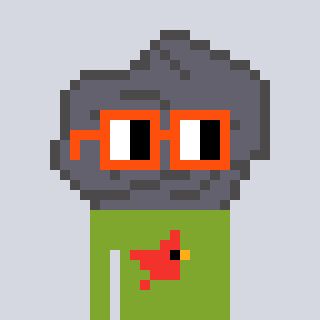
a pixel art character with square orange glasses, a rock-shaped head and a slimegreen-colored body on a cool background